Chest X-ray. View position: PA
Patient age: 47
Patient sex: F
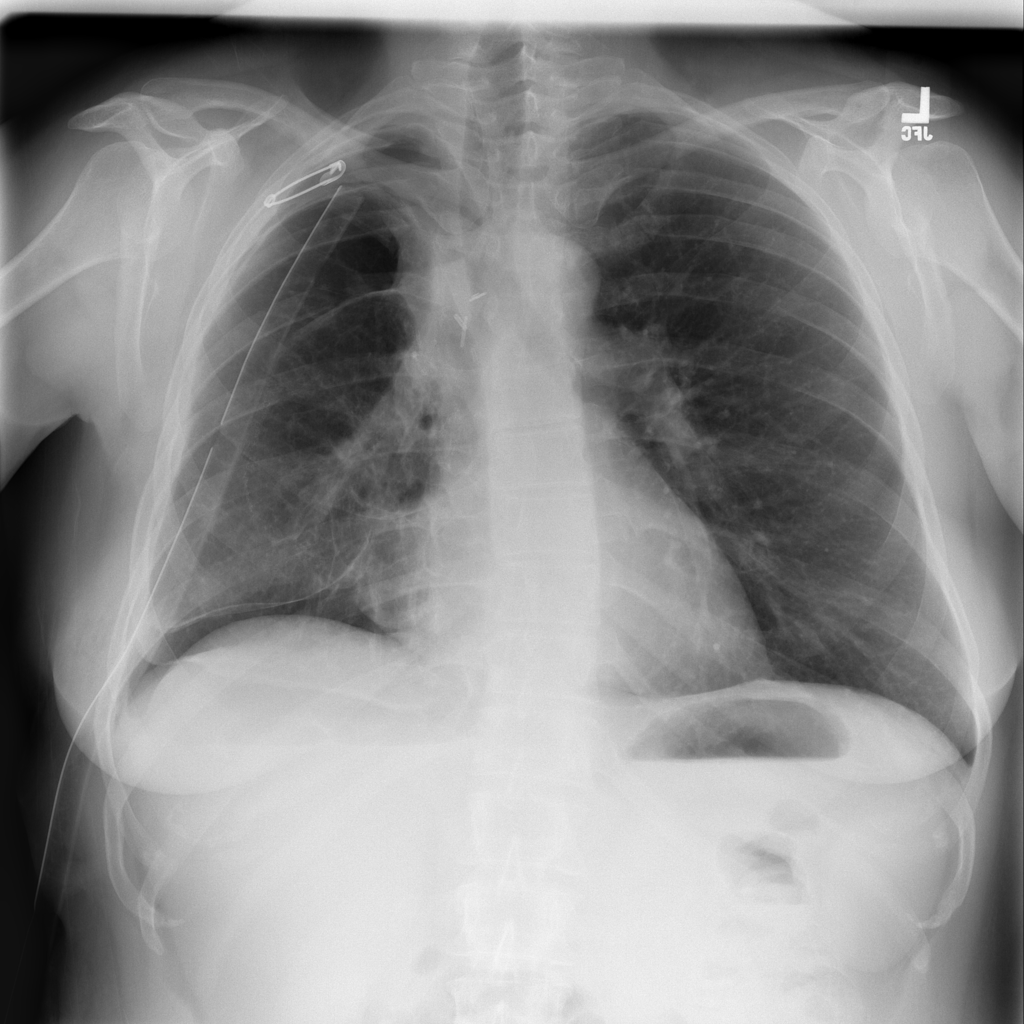
Finding: Pneumothorax